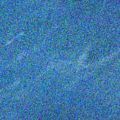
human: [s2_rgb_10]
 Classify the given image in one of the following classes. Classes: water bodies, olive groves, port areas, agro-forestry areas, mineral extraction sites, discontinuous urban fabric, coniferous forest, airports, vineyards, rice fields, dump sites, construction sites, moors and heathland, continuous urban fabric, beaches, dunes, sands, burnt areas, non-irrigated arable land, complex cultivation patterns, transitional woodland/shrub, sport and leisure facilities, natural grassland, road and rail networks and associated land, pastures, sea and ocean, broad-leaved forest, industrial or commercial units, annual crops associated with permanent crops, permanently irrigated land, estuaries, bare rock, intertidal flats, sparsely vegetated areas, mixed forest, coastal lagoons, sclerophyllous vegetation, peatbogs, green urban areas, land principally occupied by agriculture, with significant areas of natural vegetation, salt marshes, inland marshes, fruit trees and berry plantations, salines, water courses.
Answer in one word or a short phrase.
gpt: water bodies